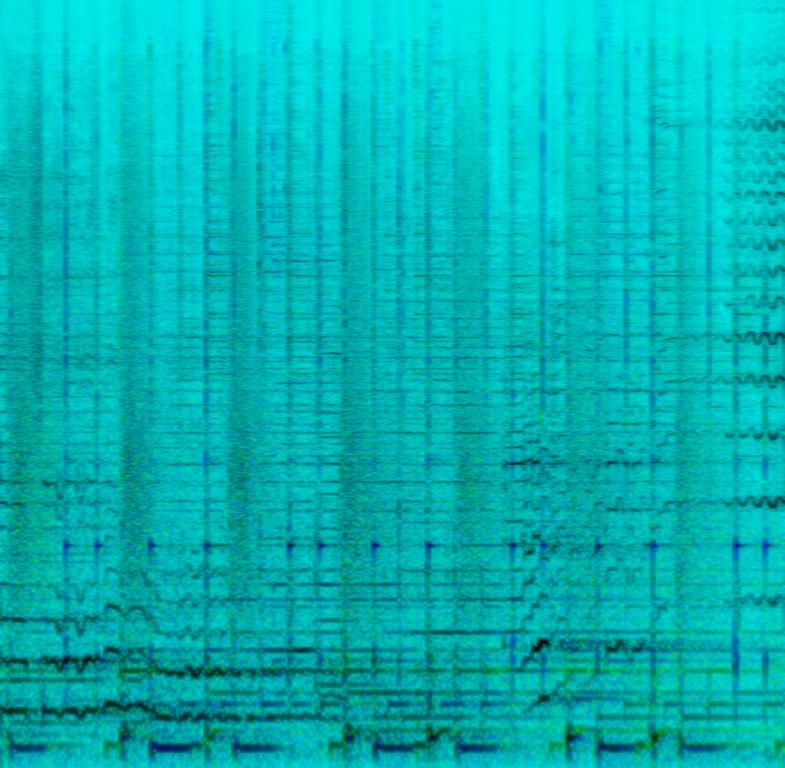
This song contains a tabla rhythm spread across both sides of the speakers. An acoustic guitar melody panned to the right side of the speakers. Far in the background you can hear clapping as part of the song. A male voice is singing in a higher register than a violin takes over playing a melody in a higher register with reverb and a little delay. This song may be playing in a lovely movie-scene.